Question: Let's assume we have a 'DataFrame' with some columns and I need to find the conditional probability of 'A' given 'B' and 'C' (which are columns of this 'DataFrame') simultaneously. How do I calculate that?
For one variable, that is finding the conditional probability of 'A' given 'B' this would be pretty straightforward, I can make a 'groupby()' and then a 'value_counts()' like this:
'''
df.groupby('A')['B'].value_counts() / df.groupby('A')['B'].count()
'''
However, this won't work if I select 2 columns like this:
'''
df.groupby('A')[['B', 'C']]
'''
because this is then no longer a 'SeriesGroupBy' object but rather a 'DataFrameGroupBy' object and I can't apply the 'value_counts()' function.
Example:
This is part of the 'DataFrame'
>
This is the output if I want to find the conditional probability that a person survives given his traveling class:
<URL>
Now, I want to find the conditional probability that a person survives given two variables, say his traveling class and sex.
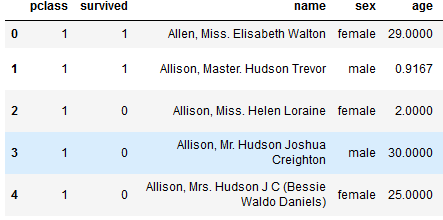
Answer: IIUC, just reverse your 'groupby' pattern - groupby the conditions and apply 'value_counts' to "survived":
'''
df.groupby(['pclass', 'sex'])['survived'].value_counts(normalize=True)
'''
And if you need the output as a 'DataFrame', use <URL>:
'''
df.groupby(['pclass', 'sex'])['survived'].value_counts(normalize=True).reset_index(name='prob')
'''